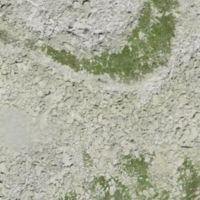
EUNIS habitat code: 48
Species observed at this site:
Aquila chrysaetos